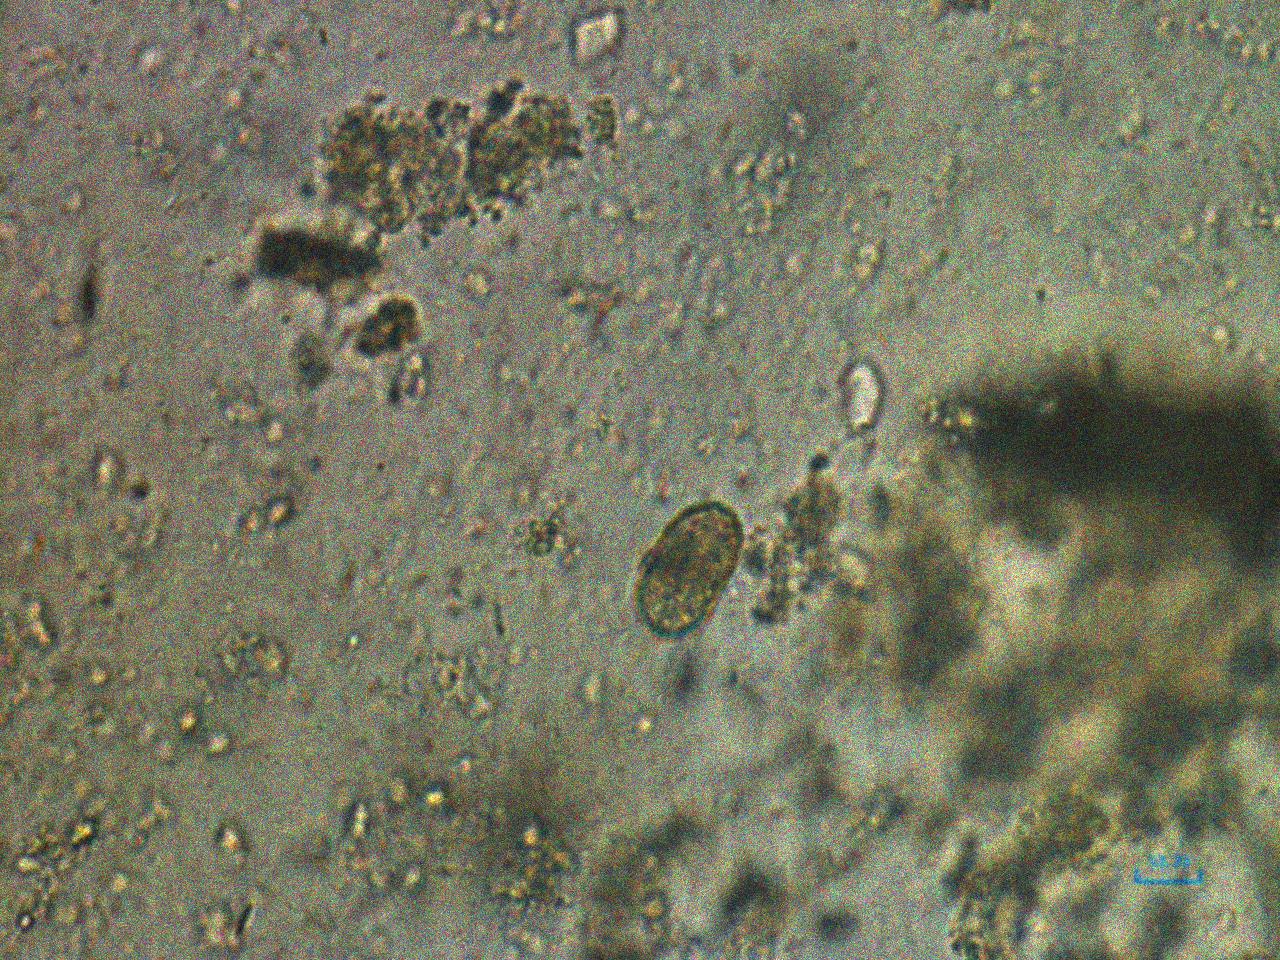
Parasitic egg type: Capillaria philippinensis